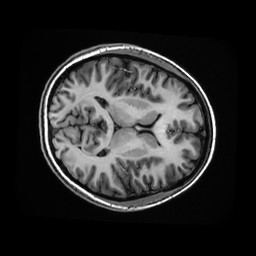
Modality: T1w
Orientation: axial
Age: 23
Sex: female
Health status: healthy
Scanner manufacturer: ge
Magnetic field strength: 3 T
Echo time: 0.0052 s